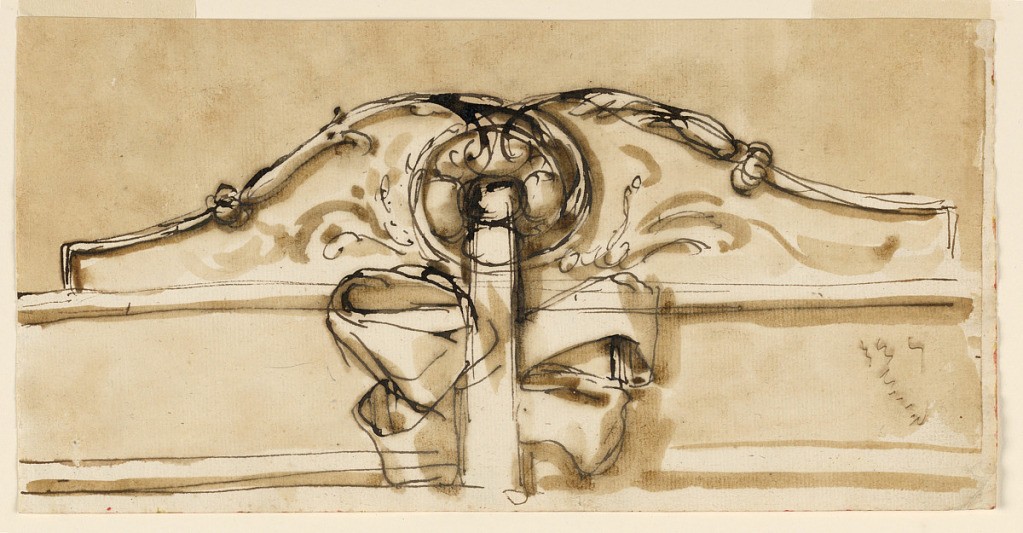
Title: Design a Chair Crest Rail
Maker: Giuseppe Barberi, Italian, 1746–1809
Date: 1780–90
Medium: Pen and brown, red ink, brush and brown wash, on off-white laid paper, lined
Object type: Drawing
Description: The chair crest is in the shape of a pediment, framed laterally and angularly by scrolls. Within the pediment are a rosette, rinceaux, and a bow-knot below.